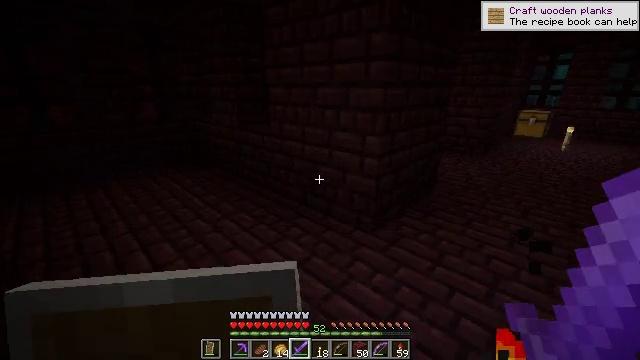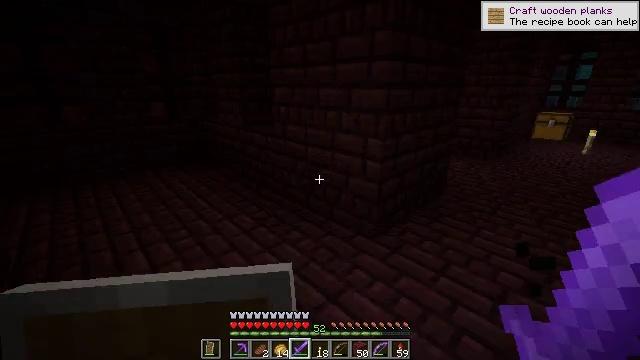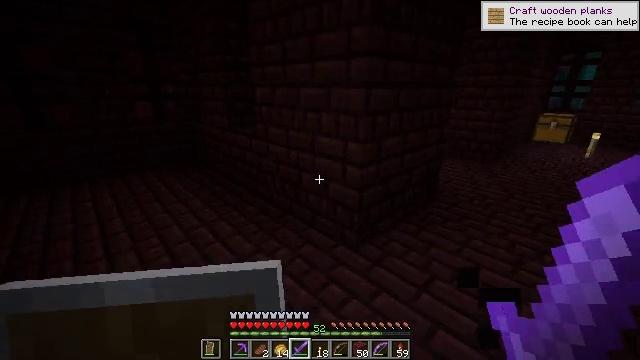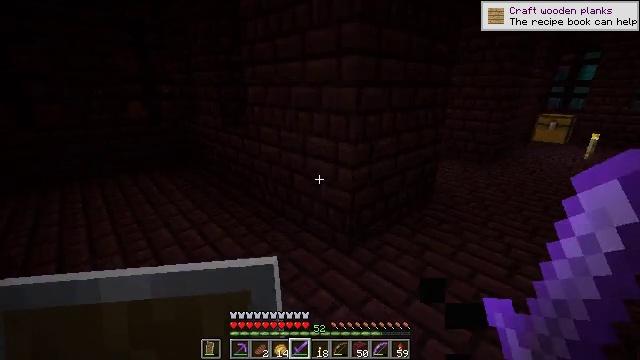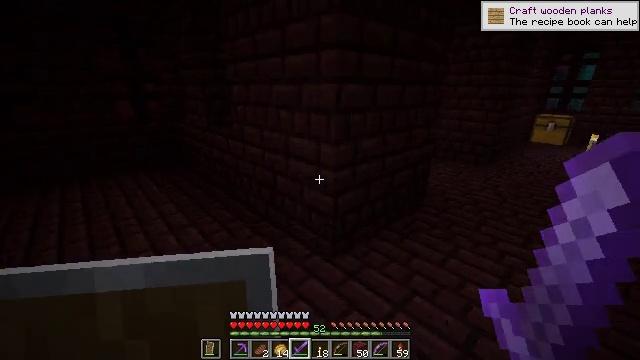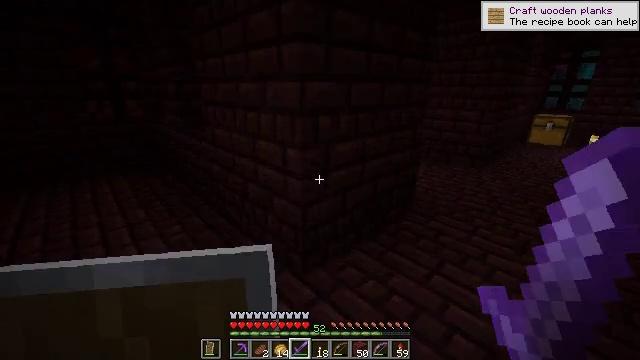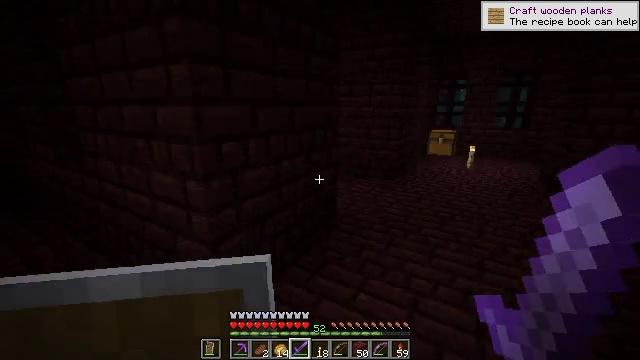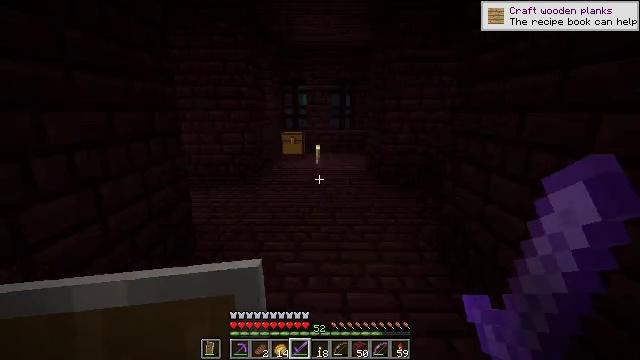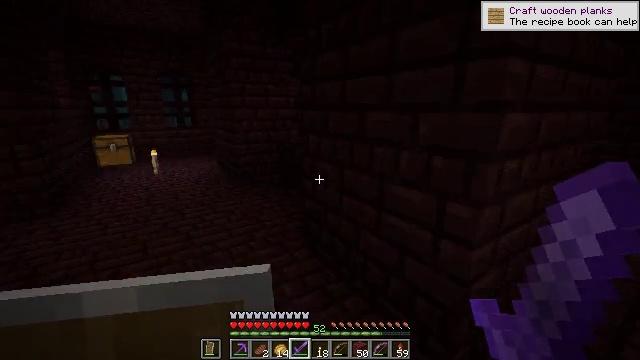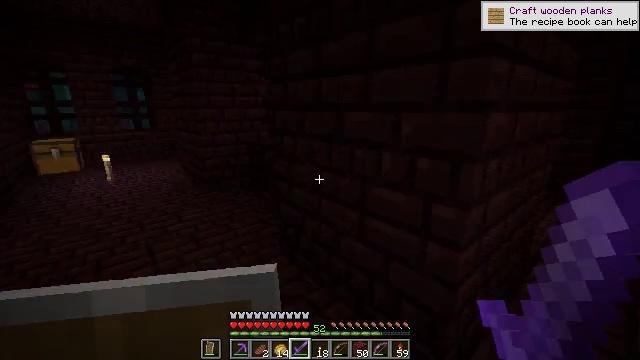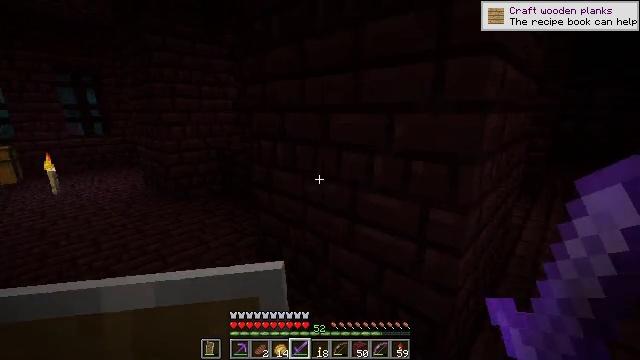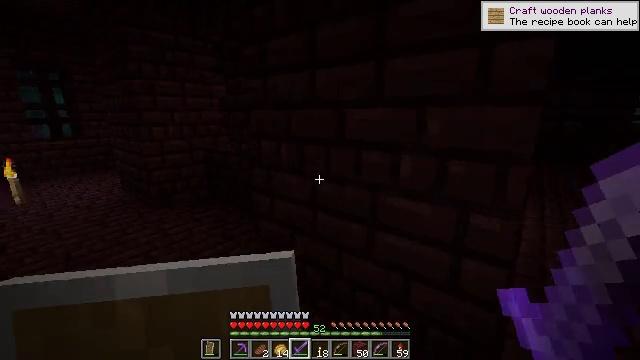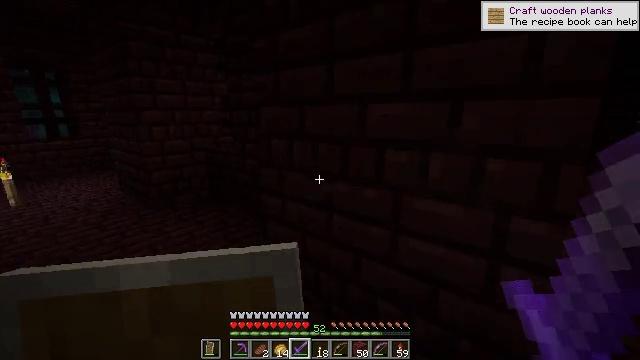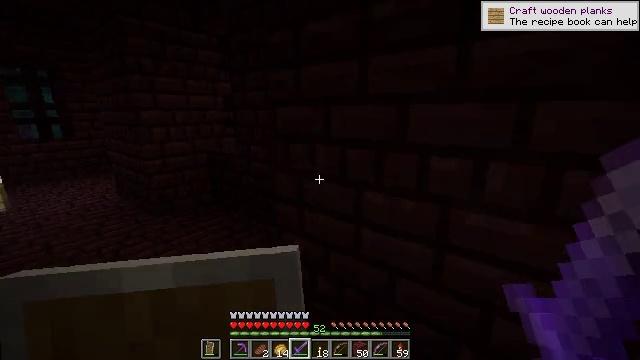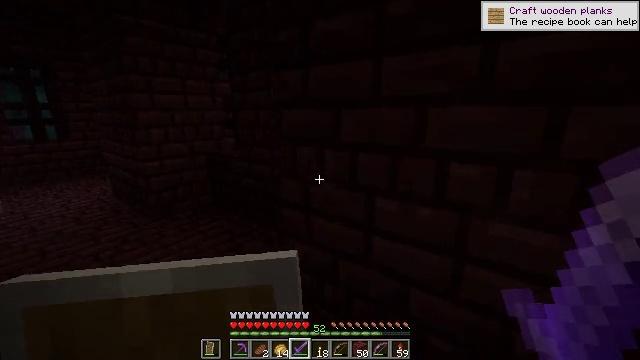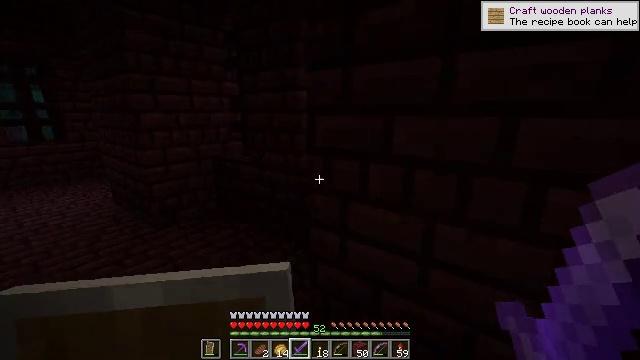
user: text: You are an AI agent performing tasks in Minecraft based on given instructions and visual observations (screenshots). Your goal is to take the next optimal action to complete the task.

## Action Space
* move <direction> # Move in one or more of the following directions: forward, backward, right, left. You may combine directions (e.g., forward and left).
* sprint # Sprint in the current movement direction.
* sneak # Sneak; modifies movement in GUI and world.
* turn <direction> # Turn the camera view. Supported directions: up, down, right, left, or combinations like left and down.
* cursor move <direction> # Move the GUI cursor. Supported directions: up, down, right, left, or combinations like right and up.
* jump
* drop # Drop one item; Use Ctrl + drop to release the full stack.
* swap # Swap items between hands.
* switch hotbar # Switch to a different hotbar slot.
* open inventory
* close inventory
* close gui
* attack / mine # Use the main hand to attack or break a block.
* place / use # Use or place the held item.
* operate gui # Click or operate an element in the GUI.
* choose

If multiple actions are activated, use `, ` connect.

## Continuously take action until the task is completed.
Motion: motion action
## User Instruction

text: Gather some nether bricks.
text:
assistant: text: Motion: move forward and move right, turn left
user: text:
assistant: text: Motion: move forward and move right
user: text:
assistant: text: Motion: move forward and move right
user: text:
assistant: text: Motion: move forward and move right
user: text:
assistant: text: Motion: move forward and move right
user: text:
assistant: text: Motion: move forward and move right, turn right and up
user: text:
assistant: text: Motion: move forward, turn right
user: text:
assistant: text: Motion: move forward, turn right
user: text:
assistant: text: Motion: move forward and move left, turn right
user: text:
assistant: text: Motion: move forward and move left, turn right
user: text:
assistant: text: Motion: move forward and move left, turn right
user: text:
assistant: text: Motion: move forward and move left
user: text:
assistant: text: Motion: move forward and move left
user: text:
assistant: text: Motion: move forward and move left
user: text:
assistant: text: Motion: move forward and move left
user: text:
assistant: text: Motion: move forward and move left, turn right
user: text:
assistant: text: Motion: move forward and move left, turn right
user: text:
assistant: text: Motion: move forward and move left
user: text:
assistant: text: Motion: move forward and move left
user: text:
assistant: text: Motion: move forward and move left
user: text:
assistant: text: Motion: move forward and move left, turn left and down
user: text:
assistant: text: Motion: move forward, turn left
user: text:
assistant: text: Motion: move forward, turn left
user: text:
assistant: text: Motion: move forward, turn left
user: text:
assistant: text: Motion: move forward and move right, turn left
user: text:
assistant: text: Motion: move forward and move right, turn left
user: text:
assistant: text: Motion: move forward and move right, turn left
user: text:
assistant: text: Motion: move forward and move right, turn left
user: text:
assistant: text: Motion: move forward and move right, turn left
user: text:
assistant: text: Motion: move forward and move right, turn left